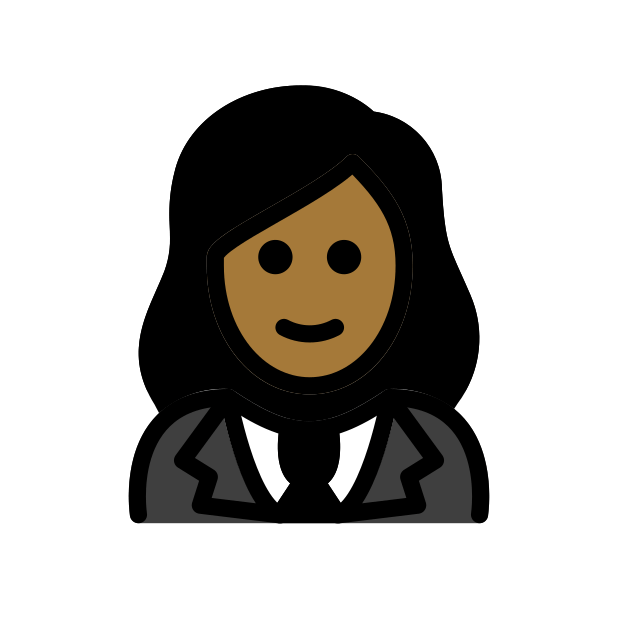
woman in tuxedo: medium-dark skin tone